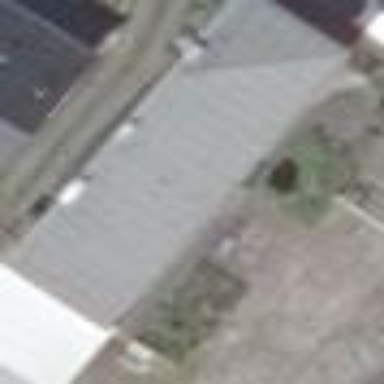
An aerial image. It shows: Detached building with skillion roof shape.